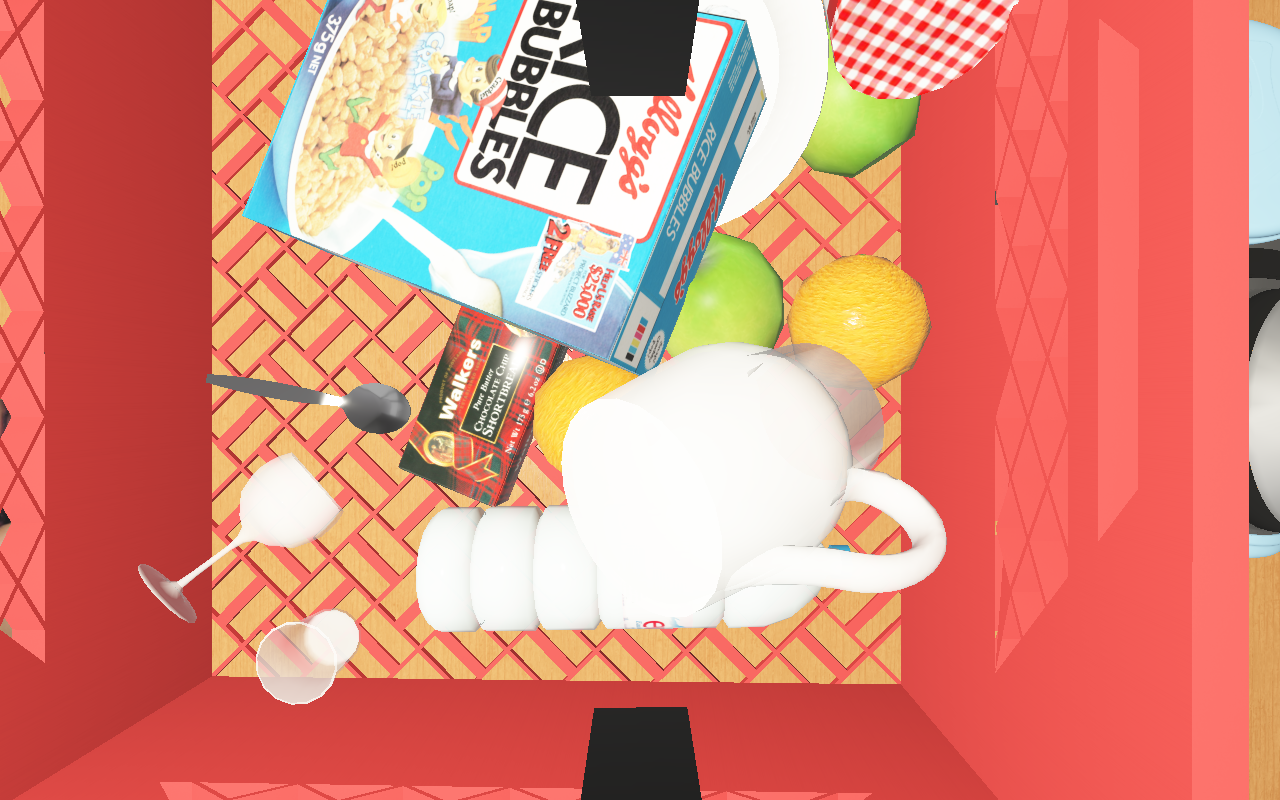
Objects in the scene:
carafe
water bottle
apple
orange
orange
plate
wineglass
jam jar